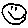
Label: smiley face